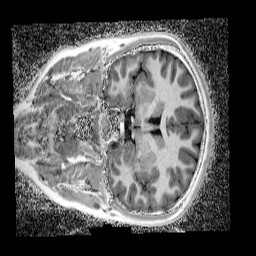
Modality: UNIT1_denoised
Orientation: coronal
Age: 14
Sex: female
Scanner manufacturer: siemens
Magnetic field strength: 3 T
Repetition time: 4 s
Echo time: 0.00299 s